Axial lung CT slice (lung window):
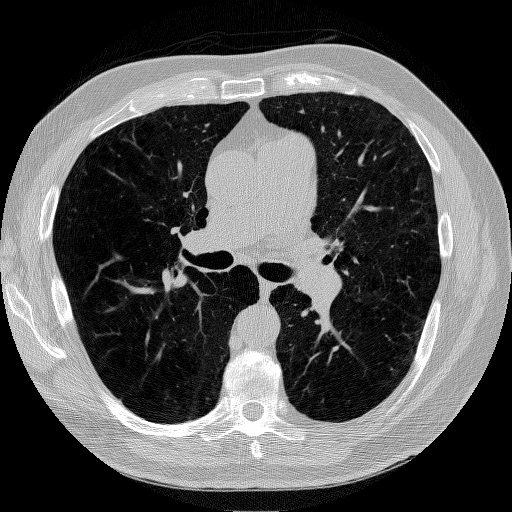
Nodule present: no